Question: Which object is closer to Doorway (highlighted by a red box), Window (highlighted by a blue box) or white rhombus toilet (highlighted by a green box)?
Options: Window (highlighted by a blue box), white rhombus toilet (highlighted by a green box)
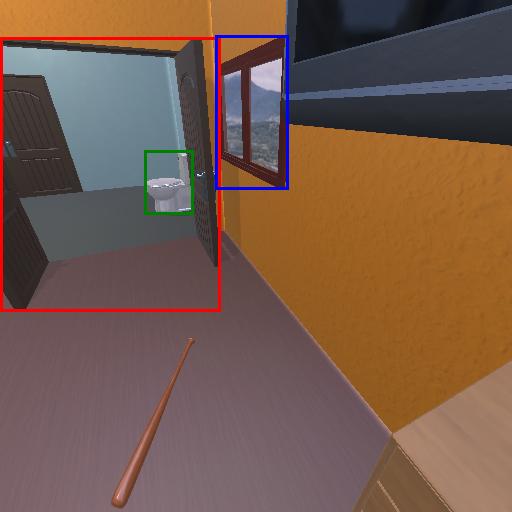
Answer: Window (highlighted by a blue box)